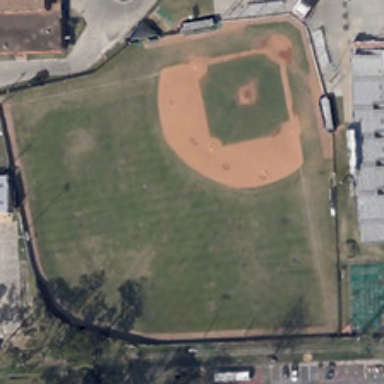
We can see a baseball field is surrounded by a parking lot and some buildings .